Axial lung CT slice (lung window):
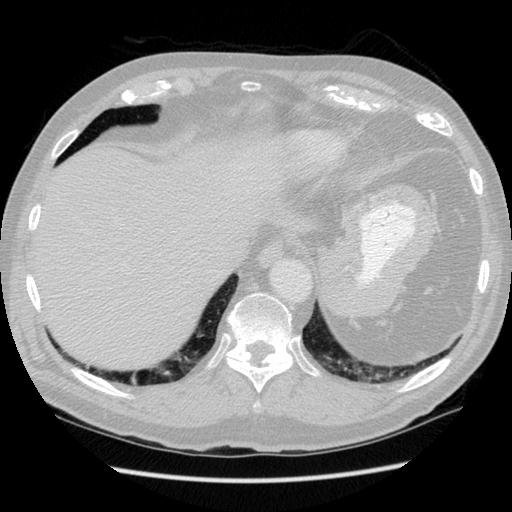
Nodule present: no